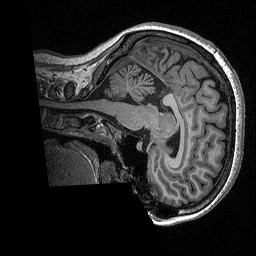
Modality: T1w
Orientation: sagittal
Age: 39
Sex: female
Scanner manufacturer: siemens
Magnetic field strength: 3 T
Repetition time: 2.3 s
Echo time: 0.00298 s